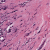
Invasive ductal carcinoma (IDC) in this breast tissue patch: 1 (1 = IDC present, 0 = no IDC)